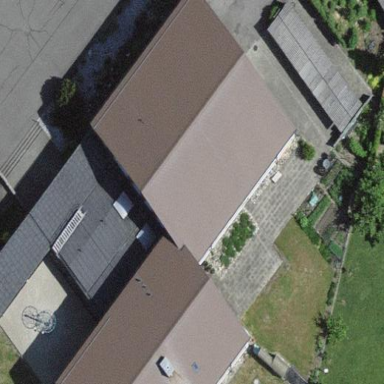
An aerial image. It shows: School building.